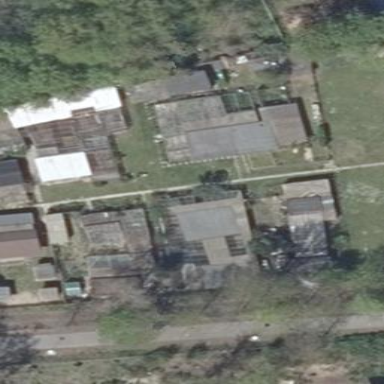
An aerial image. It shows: Farmyard area.